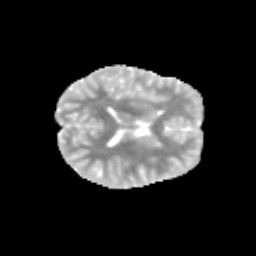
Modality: MD
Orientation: axial
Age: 9
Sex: female
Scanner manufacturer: siemens
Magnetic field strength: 3 T
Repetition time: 3.8 s
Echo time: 0.07 s